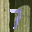
Label: 7